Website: apple
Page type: billing-address
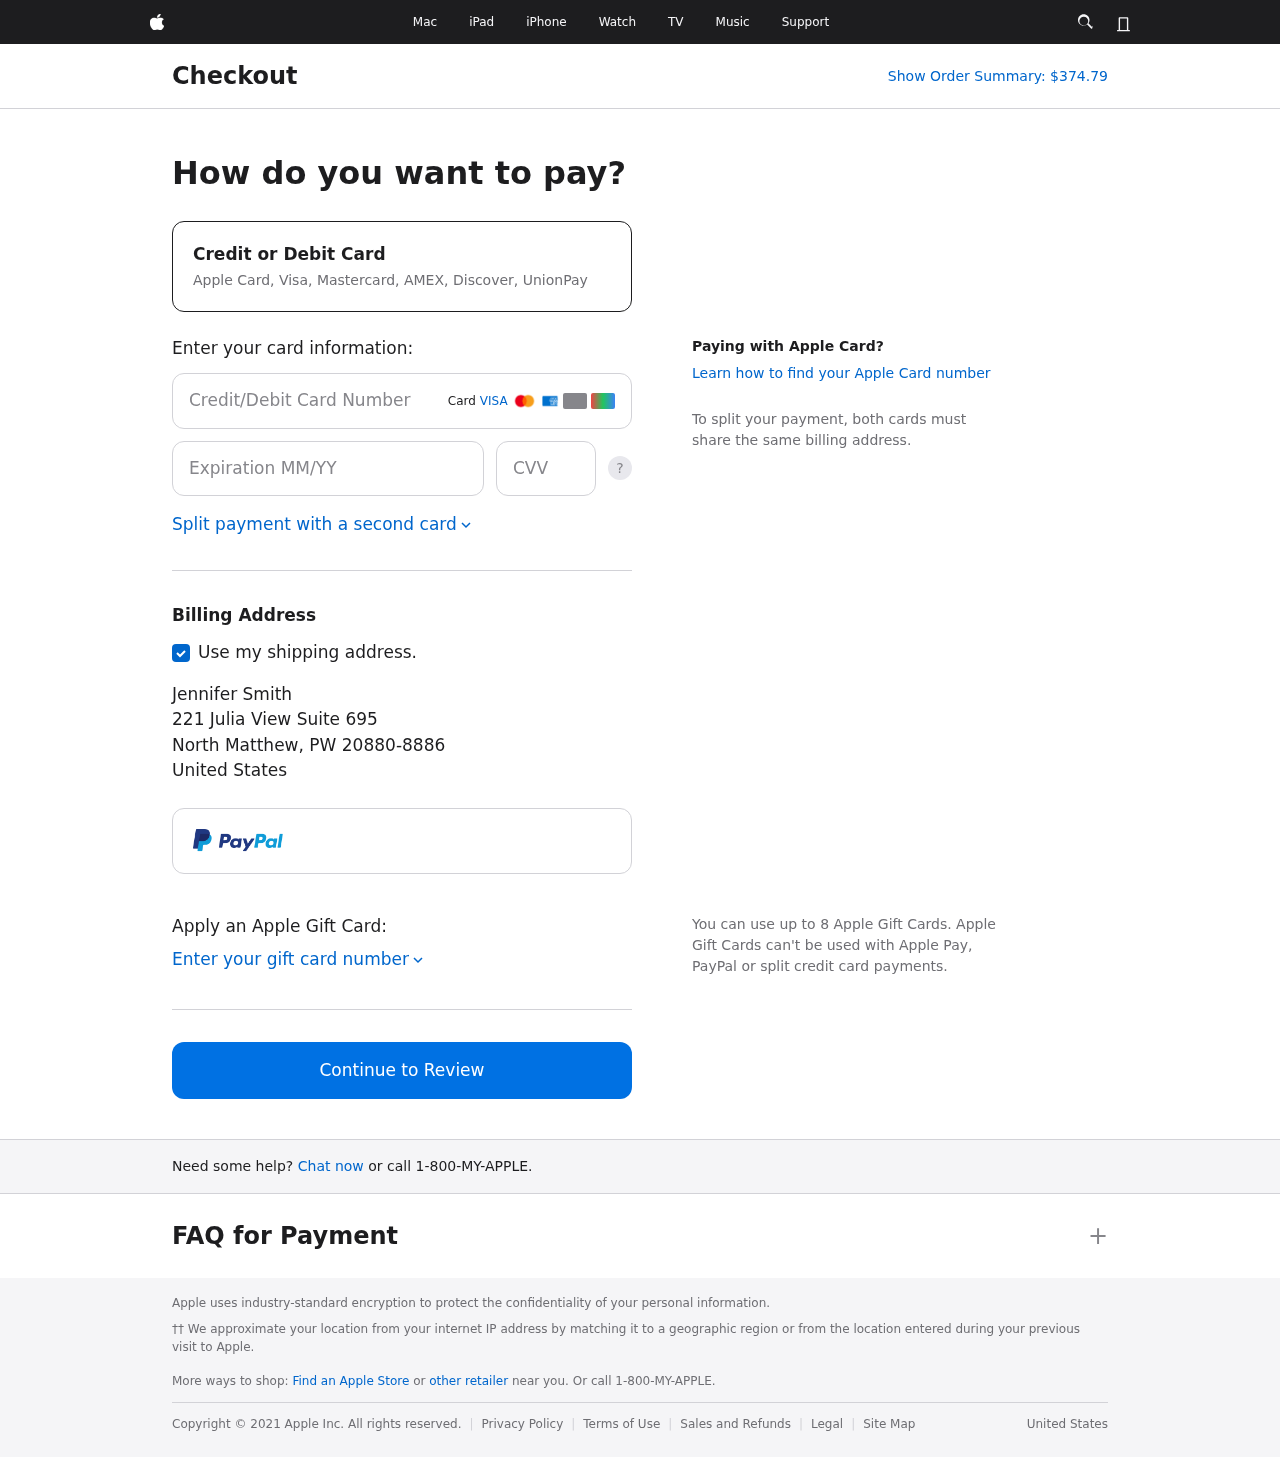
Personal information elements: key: PII_CARD_CVV
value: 7230
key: PII_CARD_EXPIRY
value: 09/26
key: PII_CARD_NUMBER
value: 3709 8541 6394 280
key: PII_CITY
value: North Matthew
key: PII_COUNTRY
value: United States
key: PII_FULLNAME
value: Jennifer Smith
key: PII_POSTCODE_FULL
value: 20880-8886
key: PII_STATE_ABBR
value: PW
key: PII_STREET
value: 221 Julia View Suite 695
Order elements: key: ORDER_TOTAL
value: Show Order Summary: $374.79